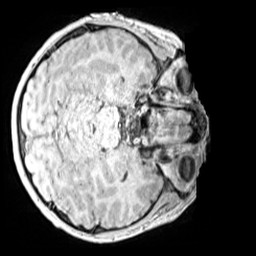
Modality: MP2RAGE
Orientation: axial
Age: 11
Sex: male
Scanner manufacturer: siemens
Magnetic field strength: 3 T
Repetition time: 4 s
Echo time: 0.00299 s